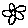
Label: flower